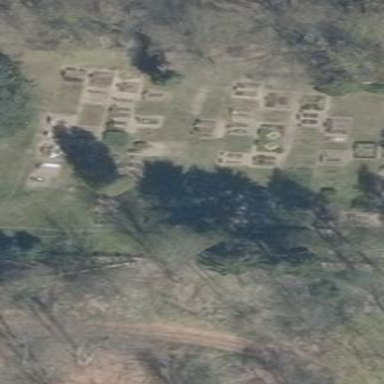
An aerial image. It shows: Cemetery.